Question: In the grid I have following columns
'''
<Columns>
<asp:TemplateField HeaderText="select to pay">
<ItemTemplate>
<asp:CheckBox ID="chkSelect" runat="server" OnCheckedChanged="chkSelect_OnCheckedChanged" AutoPostBack="true" />
</ItemTemplate>
</asp:TemplateField>
<asp:BoundField DataField="Reference" HeaderText="Invoice" HeaderStyle-HorizontalAlign="Center"
ItemStyle-HorizontalAlign="Center">
</asp:BoundField>
<asp:BoundField DataField="ChargedDate" HeaderText="Date of charge" HeaderStyle-HorizontalAlign="Center"
ItemStyle-HorizontalAlign="Center" DataFormatString="{0:MM-dd-yyyy}">
</asp:BoundField>
<asp:BoundField DataField="Amount" HeaderText="Amount" HeaderStyle- HorizontalAlign="Center" ItemStyle-HorizontalAlign="Center">
</asp:BoundField>
<asp:TemplateField HeaderText="Amount applied">
<ItemTemplate>
<asp:TextBox ID="txtPayAmount" Width="80px" runat="server" AutoPostBack="true" />
</ItemTemplate>
<ItemStyle HorizontalAlign="Center" />
</asp:TemplateField>
</Columns>
'''

Please tell, In the grid if I chose a check box, the amount value should be displayed in the textbox of the same row. If I checked more than one check boxes the values should displayed in the text boxes of related check boxes/ Rows. the sum should be displayed in the textbox below the grid. What should I need to write under "OnSelect_CheckedChanged" event?
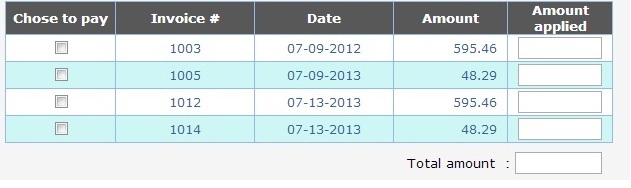
Answer: At OnCheckedChanged event it should be
'''
protected void chkSelect_OnCheckedChanged(object sender, EventArgs e)
{
String czTemp = String.Empty;
GridViewRow gr = (GridViewRow)((CheckBox)sender).Parent.Parent;
GridViewRow footer = grdDues.FooterRow;
TextBox txtAmount = (TextBox)gr.Cells[3].FindControl("txtPayAmount");
TextBox txtAmountPaid = (TextBox)footer.FindControl("txtAmountPaid");
double dbTotalAmt = Convert.ToDouble(txtAmountPaid.Text.Replace("$","").ToString());
if( ((CheckBox)sender).Checked )
{
txtAmount.Enabled = true;
czTemp = grdDues.Rows[gr.RowIndex].Cells[3].Text.ToString();
txtAmount.Text = czTemp.ToString();
dbTotalAmt = dbTotalAmt + Convert.ToDouble(czTemp);
}
else
{
txtAmount.Enabled = false;
czTemp = grdDues.Rows[gr.RowIndex].Cells[3].Text.ToString();
dbTotalAmt = dbTotalAmt - Convert.ToDouble(czTemp);
txtAmount.Text = "0.00";
}
txtAmountPaid.Text = dbTotalAmt.ToString("C");}
'''